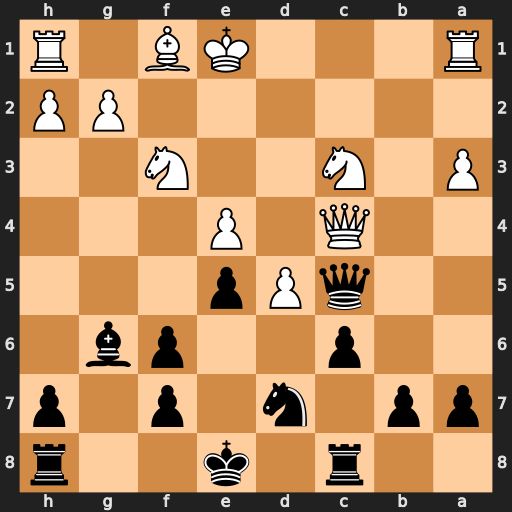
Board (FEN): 2r1k2r/pp1n1p1p/2p2pb1/2qPp3/2Q1P3/P1N2N2/6PP/R3KB1R
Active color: b
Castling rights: KQk
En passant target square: -
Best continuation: Qxc4 Bxc4 cxd5 Nxd5 Rxc4